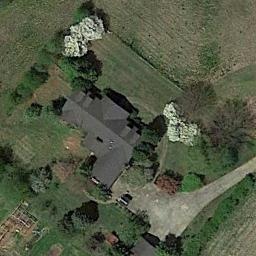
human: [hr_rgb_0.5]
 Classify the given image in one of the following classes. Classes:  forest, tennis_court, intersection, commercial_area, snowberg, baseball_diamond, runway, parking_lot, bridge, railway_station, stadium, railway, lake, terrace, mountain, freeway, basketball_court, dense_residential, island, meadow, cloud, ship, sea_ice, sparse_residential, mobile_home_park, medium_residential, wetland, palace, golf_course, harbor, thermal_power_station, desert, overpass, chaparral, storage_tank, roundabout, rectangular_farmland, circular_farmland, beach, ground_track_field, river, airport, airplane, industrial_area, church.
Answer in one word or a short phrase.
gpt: sparse_residential